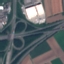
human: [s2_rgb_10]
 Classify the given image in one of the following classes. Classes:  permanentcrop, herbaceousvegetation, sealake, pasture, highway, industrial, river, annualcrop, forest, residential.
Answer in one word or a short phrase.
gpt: Highway